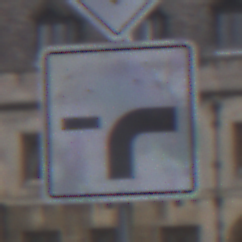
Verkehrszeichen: VerlaufVorfahrtsstrasse9
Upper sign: Vorfahrtsstrasse
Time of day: Midday
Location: Outdoor (Urban)
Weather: Overcast
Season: NotSpecified
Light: Natural